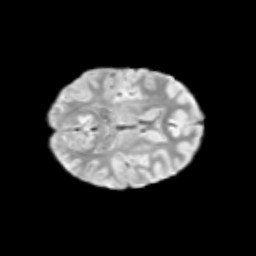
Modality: T2w
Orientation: axial
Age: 10
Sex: male
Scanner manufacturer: siemens
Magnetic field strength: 3 T
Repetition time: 3.8 s
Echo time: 0.07 s